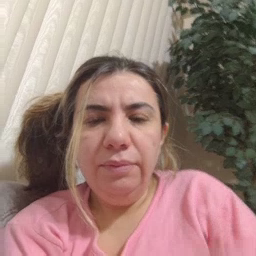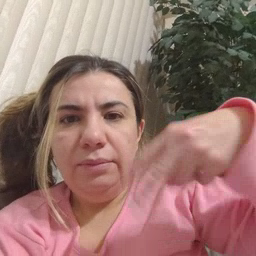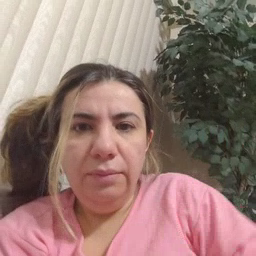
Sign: dance